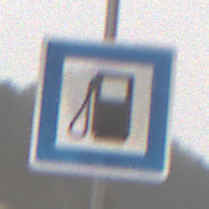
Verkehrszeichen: Tankstelle
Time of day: Midday
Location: Outdoor (Nature)
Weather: Overcast
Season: Winter
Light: Natural